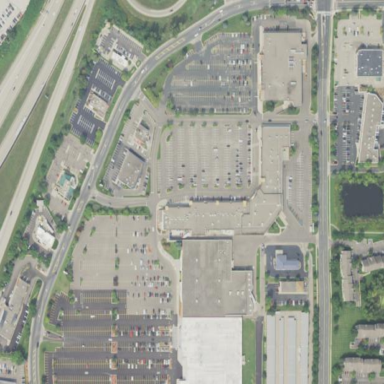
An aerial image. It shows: Retail area.